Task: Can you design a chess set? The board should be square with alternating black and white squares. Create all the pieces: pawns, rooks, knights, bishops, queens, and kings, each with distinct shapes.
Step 3100:
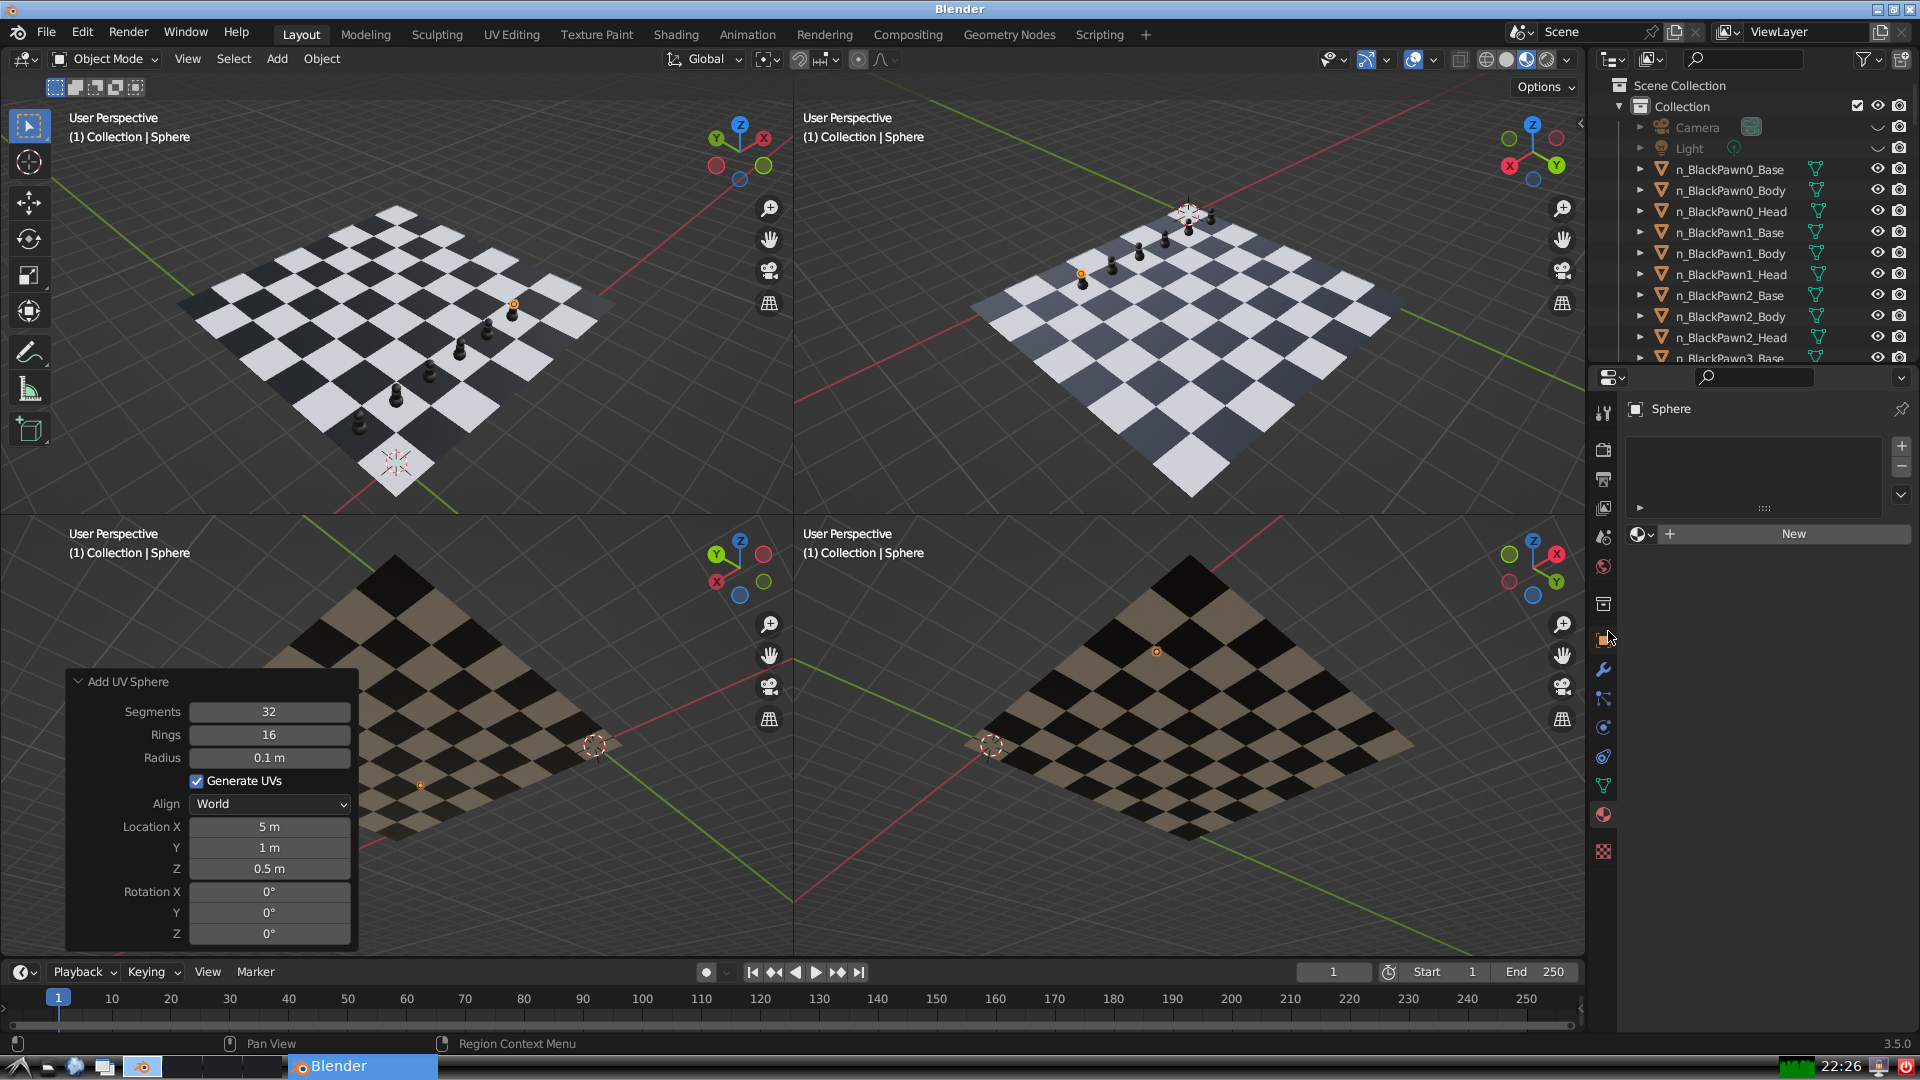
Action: click: no